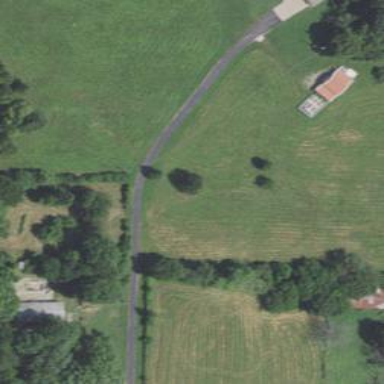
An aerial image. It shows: Driveway leading to service road.